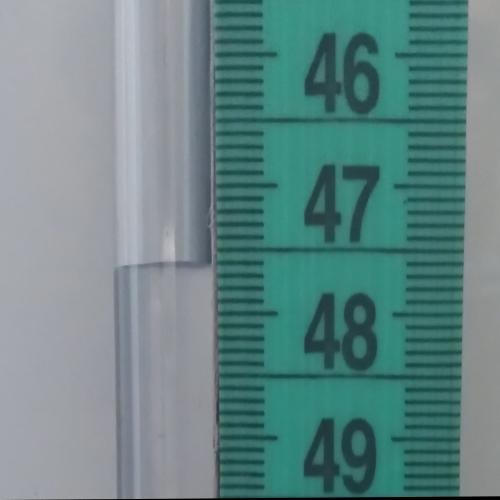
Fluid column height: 47.6 cm